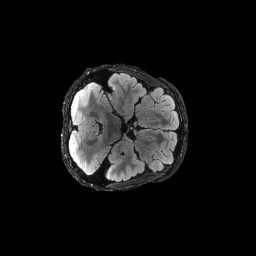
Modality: FLAIR
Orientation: axial
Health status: ill
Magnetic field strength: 3 T